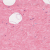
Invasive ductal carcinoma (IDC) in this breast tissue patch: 0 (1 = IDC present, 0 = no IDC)